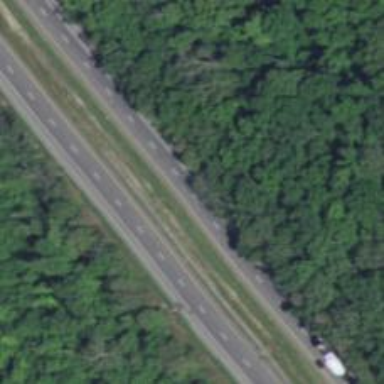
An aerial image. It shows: Asphalt motorway.